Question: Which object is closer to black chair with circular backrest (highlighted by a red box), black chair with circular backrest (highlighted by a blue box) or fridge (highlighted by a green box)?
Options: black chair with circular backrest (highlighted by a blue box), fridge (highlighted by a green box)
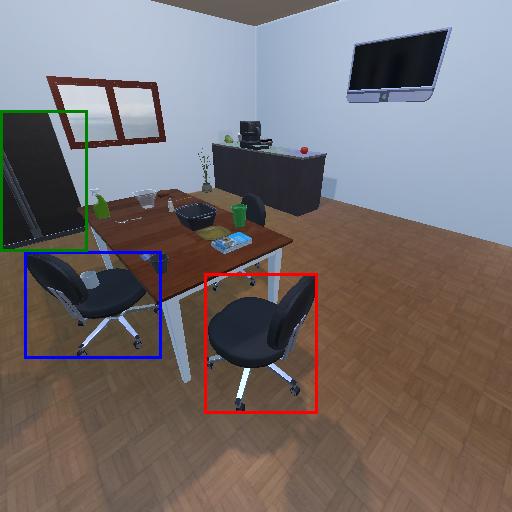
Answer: black chair with circular backrest (highlighted by a blue box)